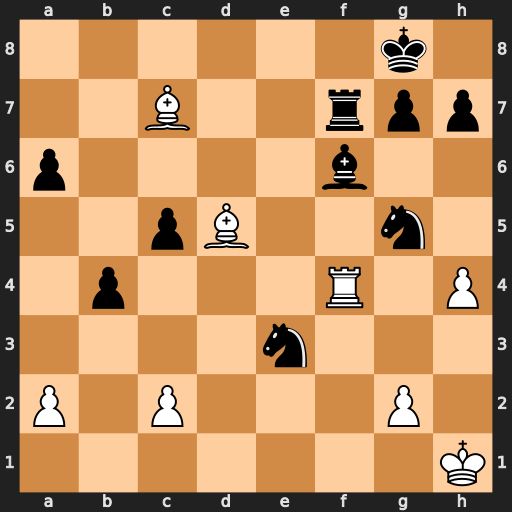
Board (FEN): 6k1/2B2rpp/p4b2/2pB2n1/1p3R1P/4n3/P1P3P1/7K
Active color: w
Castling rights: -
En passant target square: -
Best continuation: Bxf7+ Nxf7 Re4